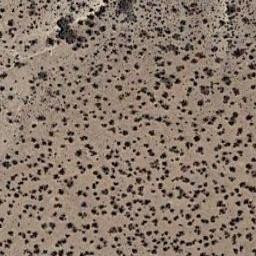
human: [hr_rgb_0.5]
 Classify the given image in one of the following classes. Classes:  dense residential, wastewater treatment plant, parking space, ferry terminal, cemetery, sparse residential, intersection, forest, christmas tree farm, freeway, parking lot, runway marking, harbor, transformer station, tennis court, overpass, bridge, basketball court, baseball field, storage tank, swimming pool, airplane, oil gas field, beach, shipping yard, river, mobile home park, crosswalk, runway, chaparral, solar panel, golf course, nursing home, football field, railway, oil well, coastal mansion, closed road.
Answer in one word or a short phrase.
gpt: chaparral